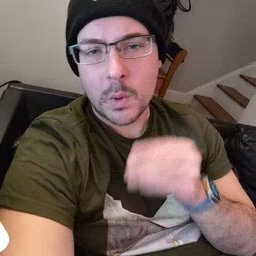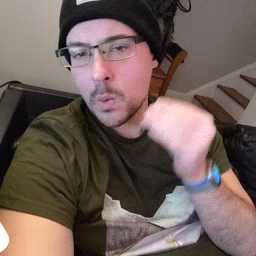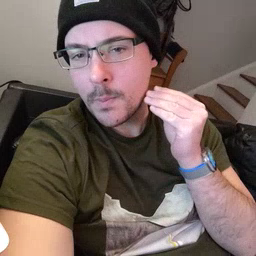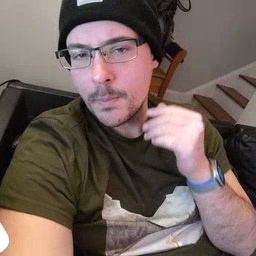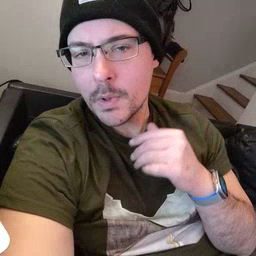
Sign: home